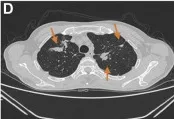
Image evaluation after second-line treatment with eribulin for two cycles: progressive disease.
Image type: radiology (ct)